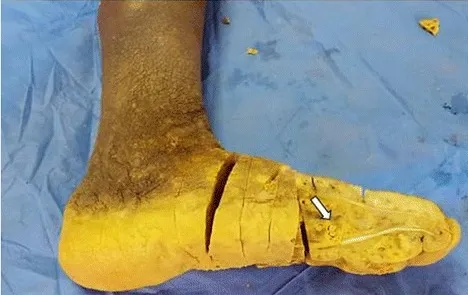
The resected specimen showing cavitis filled of yellowish materiel (arrow) corresponding to mycetoma grains.
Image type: medical_photograph (other_medical_photograph)